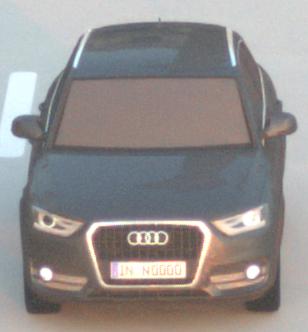
Make: Audi
Model: Q3 1.4 TFSI
Detailed model: Q3 (8U)
Model produced from: 2013/07
Model produced until: 2014/10
Doors: 5
Color: gray
Road condition: dry road
Daytime: sunrise or sunset
Contrast: medium contrast